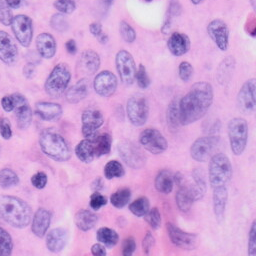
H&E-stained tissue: Skin